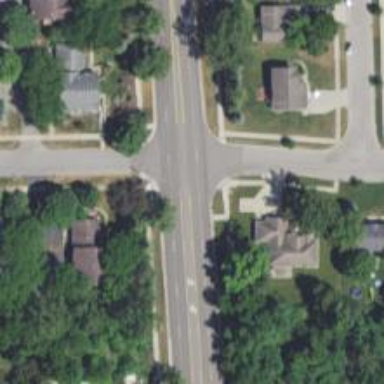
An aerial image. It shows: Unmarked crossing on the road.